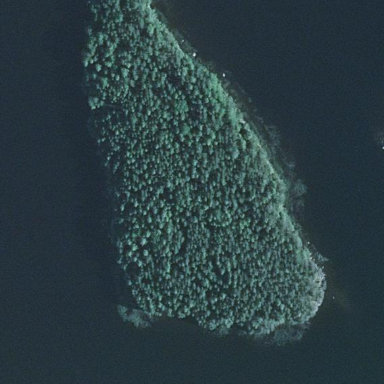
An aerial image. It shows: Islet surrounded by woodland.